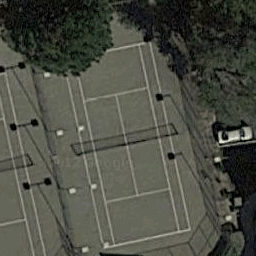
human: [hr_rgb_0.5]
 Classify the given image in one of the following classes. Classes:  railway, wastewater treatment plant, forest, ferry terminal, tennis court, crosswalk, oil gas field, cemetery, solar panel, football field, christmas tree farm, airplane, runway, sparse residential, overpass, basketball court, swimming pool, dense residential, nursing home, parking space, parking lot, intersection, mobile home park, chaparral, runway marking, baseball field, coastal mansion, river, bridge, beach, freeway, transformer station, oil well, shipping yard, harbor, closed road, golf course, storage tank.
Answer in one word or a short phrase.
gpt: tennis court